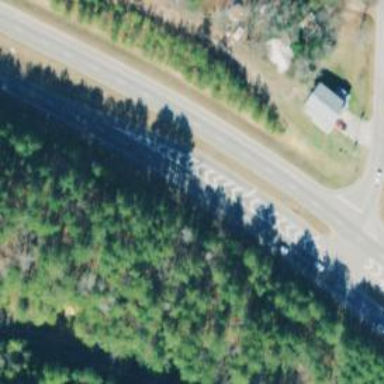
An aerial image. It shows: Trunk link highway with asphalt surface.